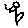
Label: flower